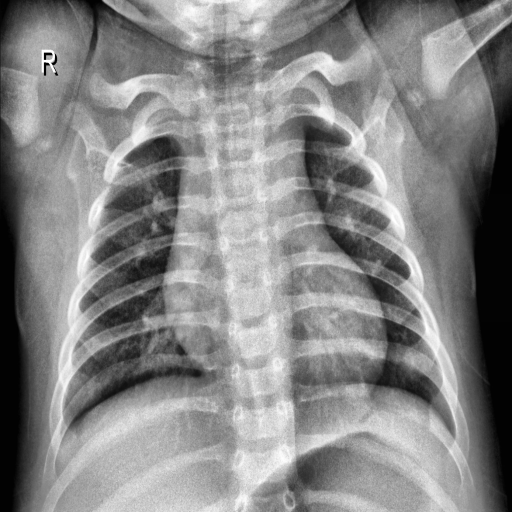
Finding: NORMAL